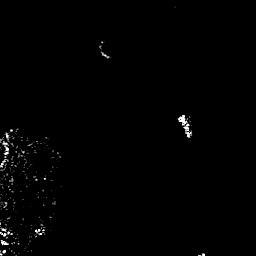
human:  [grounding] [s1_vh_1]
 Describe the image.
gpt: In the satellite image, there is  <ref>1 small ship </ref> <box>[[68, 44, 75, 53, 0]]</box> located at right.